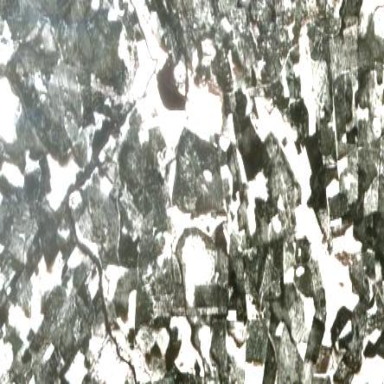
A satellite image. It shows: Mixed woodland with various types of leaves.